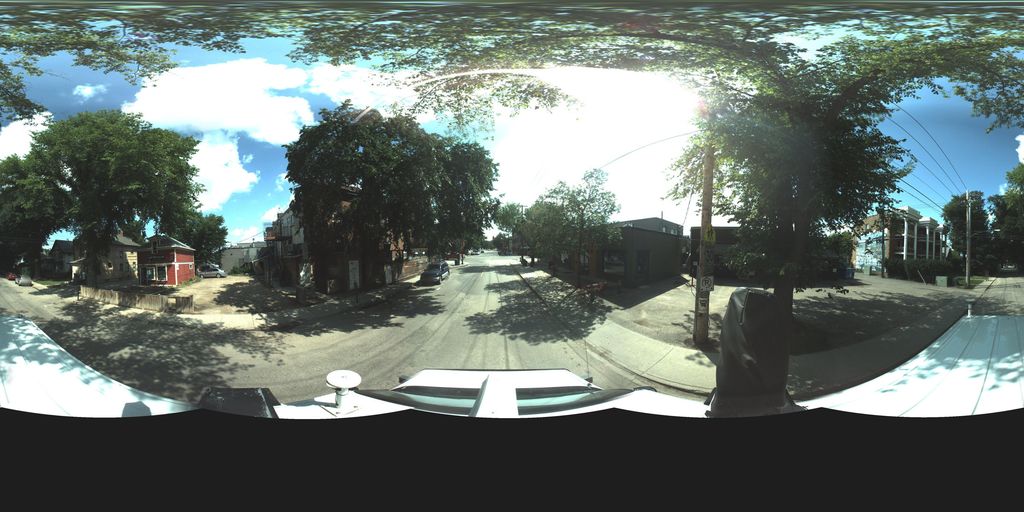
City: saskatoon